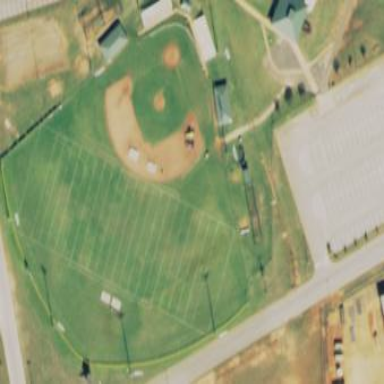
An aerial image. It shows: Baseball pitch for leisure land.